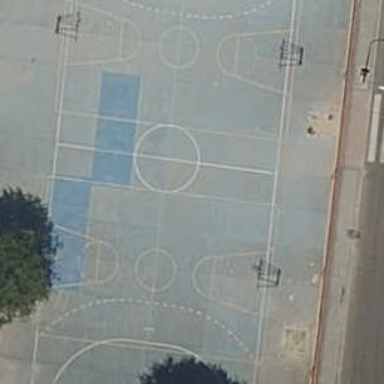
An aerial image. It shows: Basketball court on leisure land pitch.